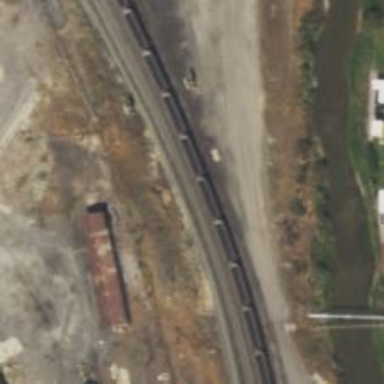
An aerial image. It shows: Railway siding for service.